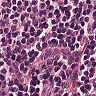
Metastatic tissue present: no